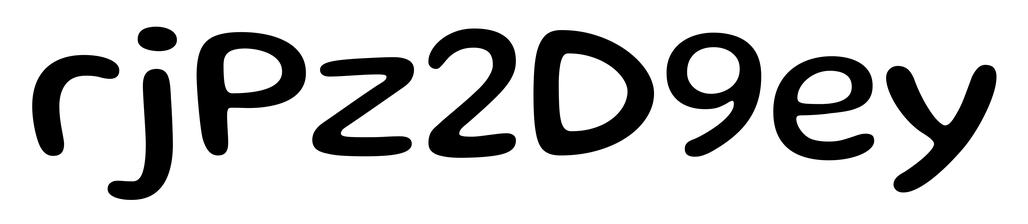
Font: Gluten_Regular